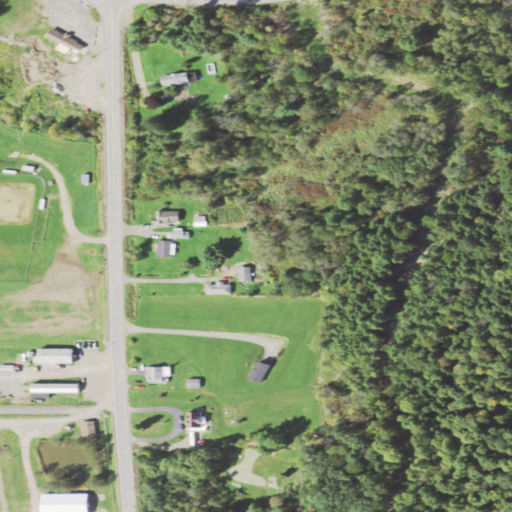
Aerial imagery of valley in Pennsylvania named Gifford Hollow containing mixed forest, deciduous forest, pasture, low intensity development, medium intensity development, evergreen forest, open development, and high intensity development